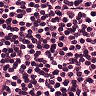
Metastatic tissue present: no